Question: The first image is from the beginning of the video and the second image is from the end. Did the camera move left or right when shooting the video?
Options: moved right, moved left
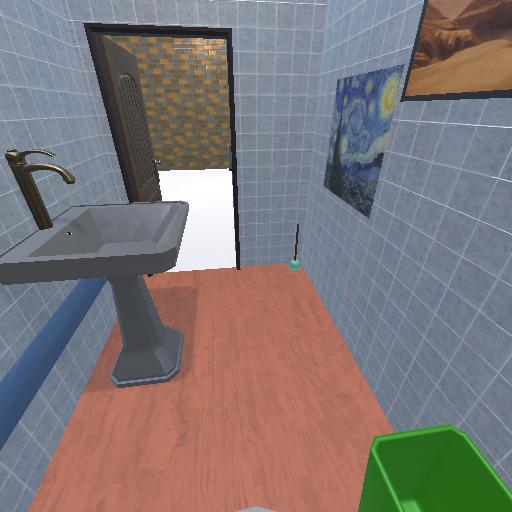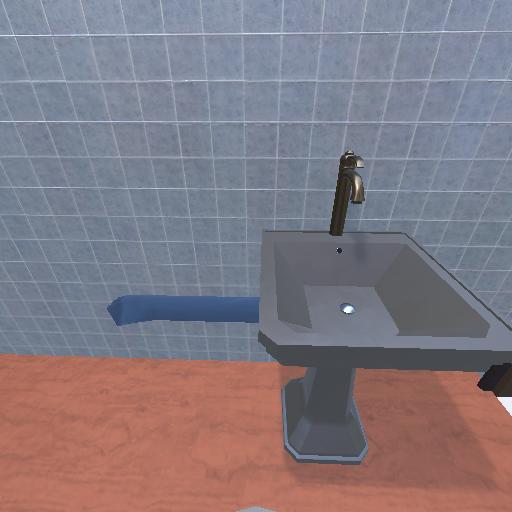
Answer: moved right